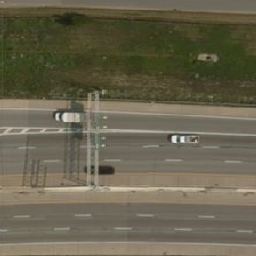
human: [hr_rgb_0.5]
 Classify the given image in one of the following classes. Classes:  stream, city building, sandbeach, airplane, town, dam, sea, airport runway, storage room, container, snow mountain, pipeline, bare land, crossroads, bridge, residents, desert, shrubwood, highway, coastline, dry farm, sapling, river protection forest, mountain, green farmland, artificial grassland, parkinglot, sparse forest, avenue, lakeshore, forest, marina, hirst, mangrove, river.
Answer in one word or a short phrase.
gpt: highway